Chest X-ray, AP view. Patient: 13 years old, sex M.
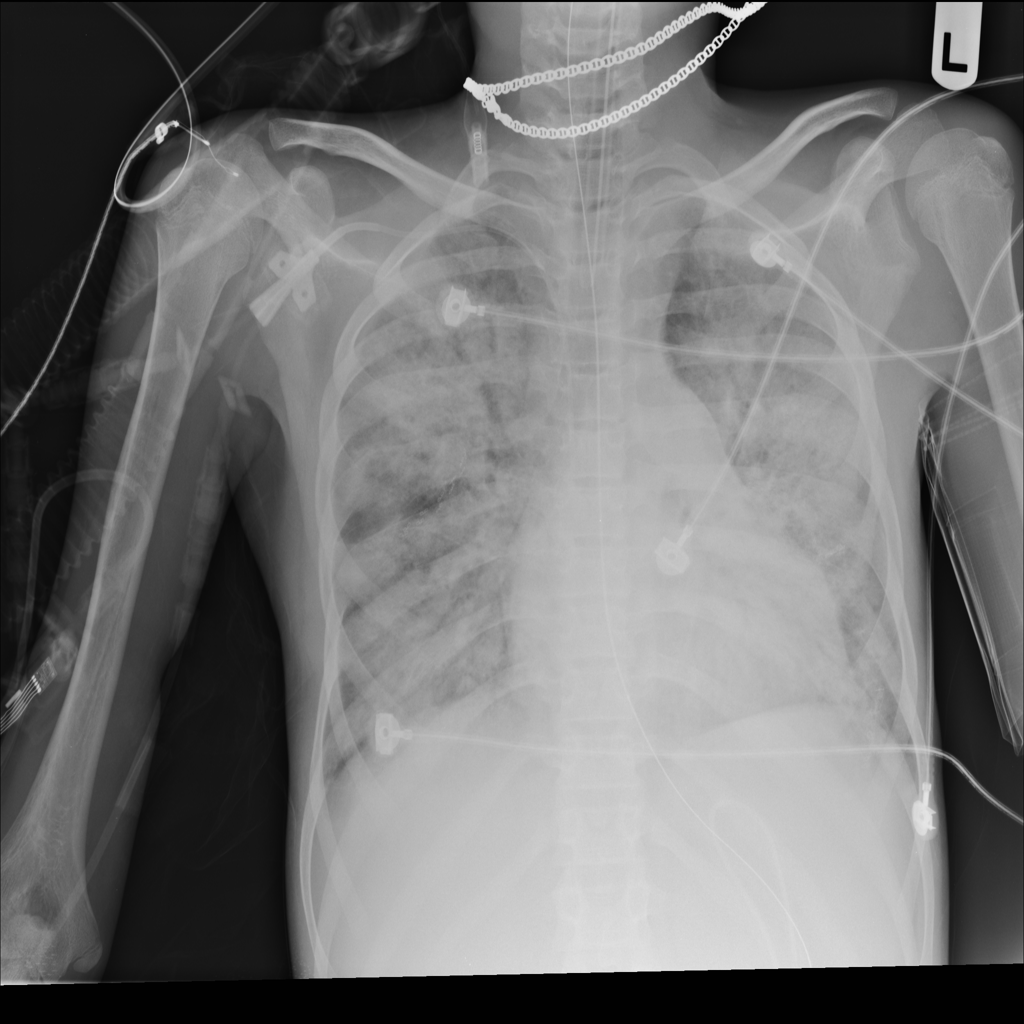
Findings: Infiltration